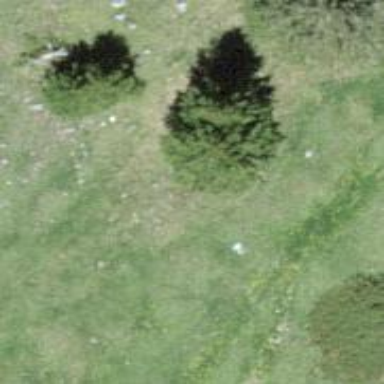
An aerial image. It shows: Needle-leaved tree in natural setting.